Field crop: maize
Growth stage: 1
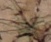
Species: lolium